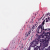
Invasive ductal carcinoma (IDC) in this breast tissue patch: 0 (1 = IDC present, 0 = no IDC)